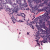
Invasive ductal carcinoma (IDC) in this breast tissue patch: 1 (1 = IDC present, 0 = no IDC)